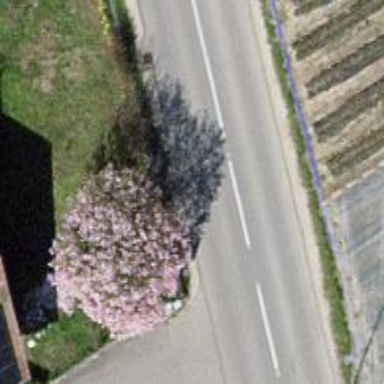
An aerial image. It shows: Bus stop with platform for public transport.